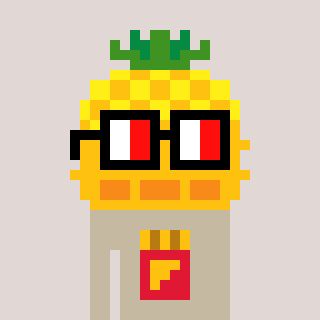
a pixel art character with square glasses with black frames and red eyes, a pineapple-shaped head and a bege-colored body on a warm background